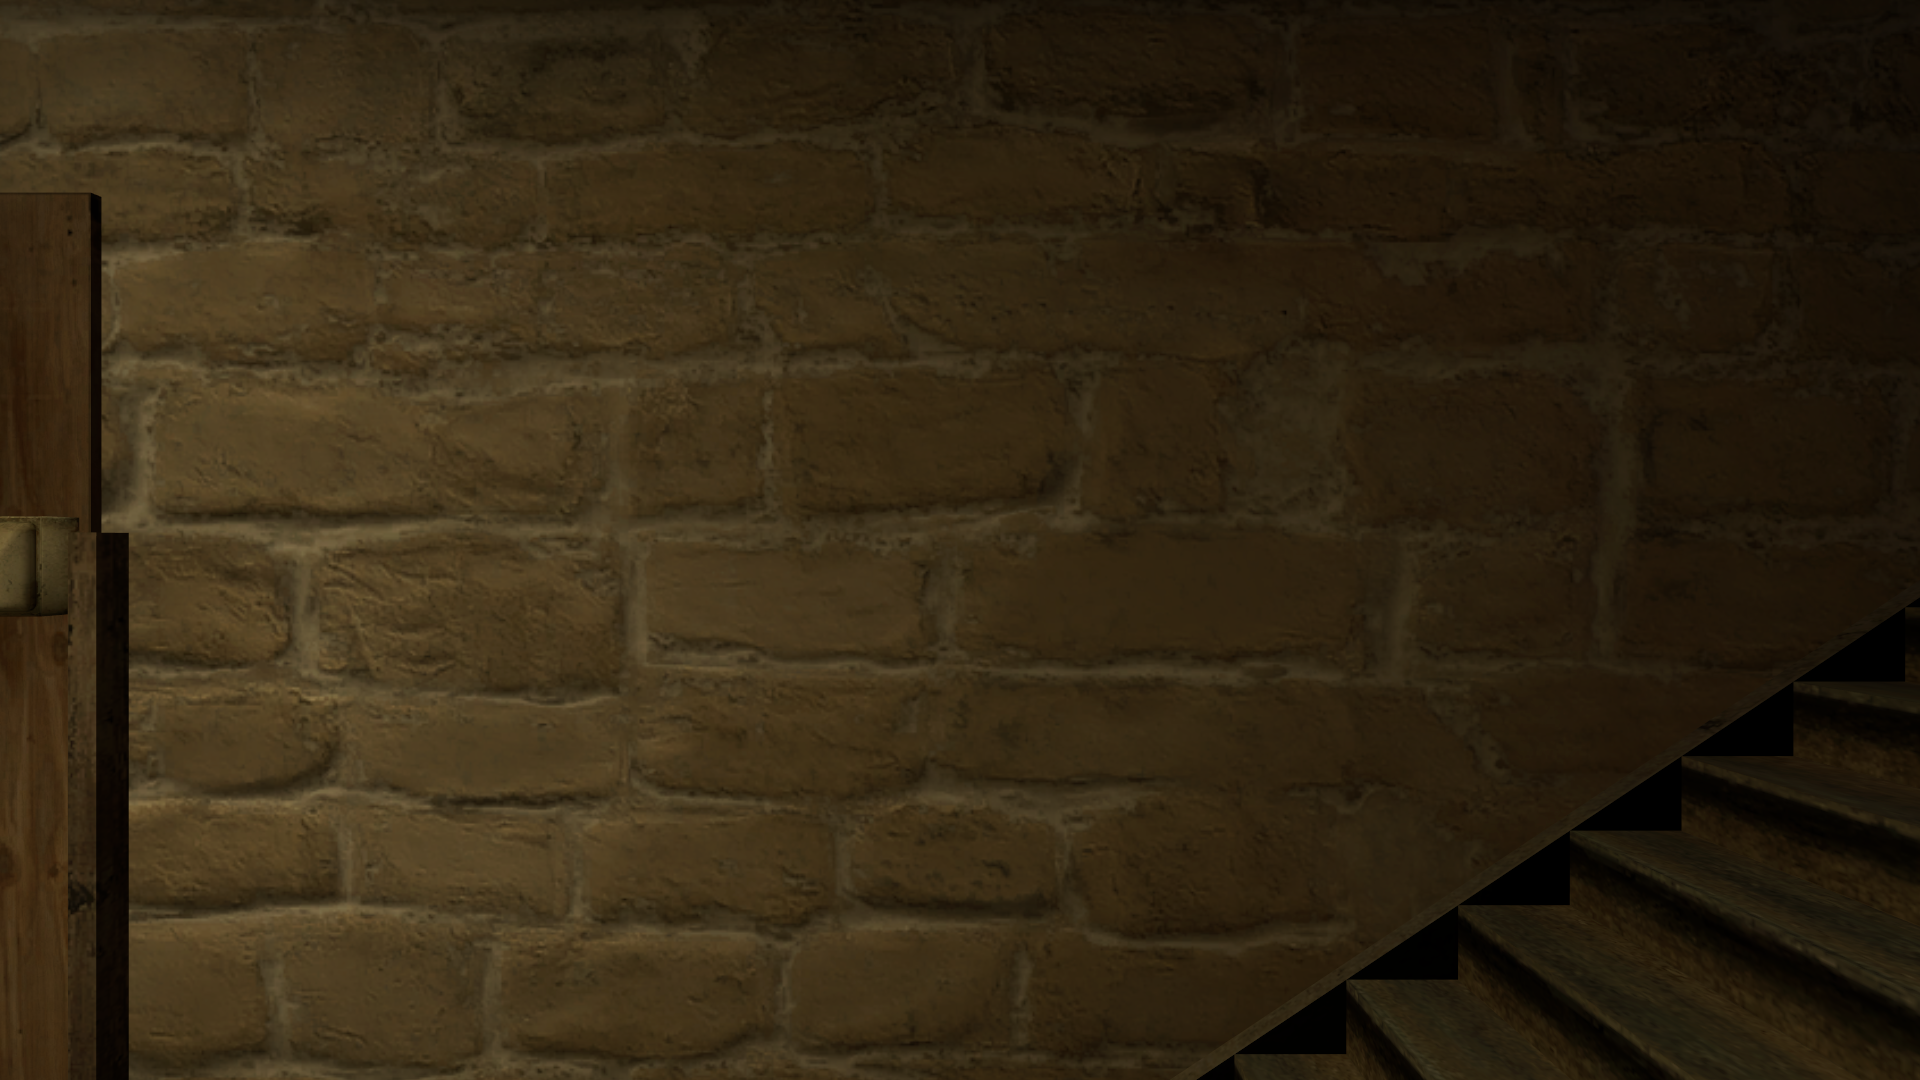
Map: de_mirage